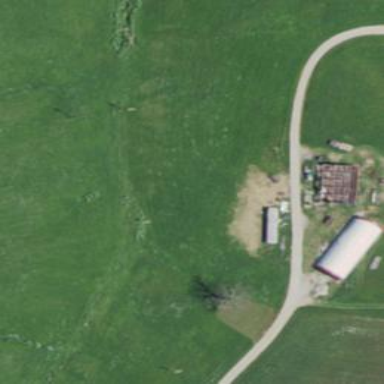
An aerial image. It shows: Farmyard area.